Question: I have a geodesic sphere - which was created using 'THREE.OctahedronGeometry' - I would like to group triangular faces into hexagonal faces, so they can be selected. I'm at a loss about how to approach this problem or if it's even feasible. Any insight would be appreciated.
Here's an example:

'''
createGeodesicSphere =->
geometry = new THREE.OctahedronGeometry(200, 3)
material = new THREE.MeshBasicMaterial({
color : 0xFFFFFF,
shading : THREE.FlatShading,
side : THREE.DoubleSide,
vertexColors : THREE.FaceColors,
overdraw : true
})
# Explode geometry so each face has unique vertices
explodeModifier = new THREE.ExplodeModifier()
explodeModifier.modify(geometry)
geodesicMesh = new THREE.Mesh(geometry , material)
geodesicFaces = geometry.faces
for i in [0..geodesicFaces.length-1]
geodesicFaces[i].color.setRGB(Math.random(), Math.random(), Math.random())
geodesicMesh.position.x = 0
geodesicMesh.position.y = 0
geodesicMesh.position.z = 0
scene.add(geodesicMesh)
'''
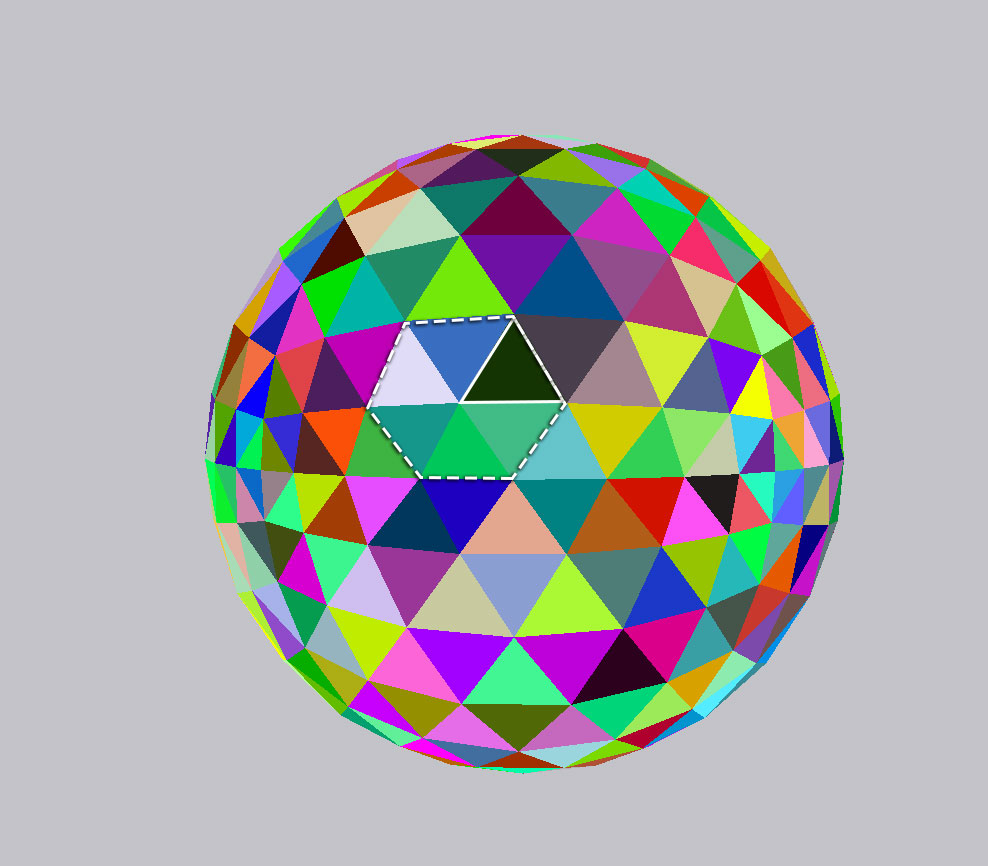
Answer: Most likely its not possible but you can try a voronoi diagram which is very close to a hexagon:<URL>.